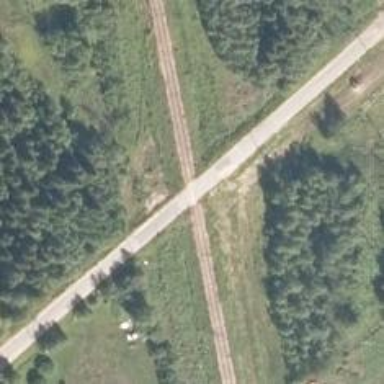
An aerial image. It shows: Level crossing with saltire marking.